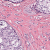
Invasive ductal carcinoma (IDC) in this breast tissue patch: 1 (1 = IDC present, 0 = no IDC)